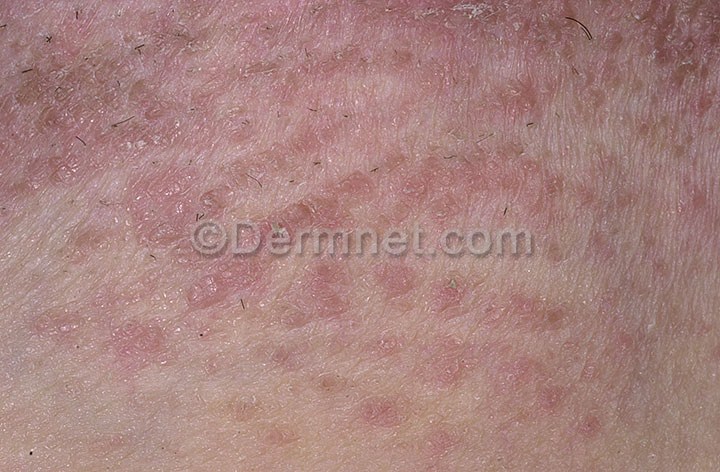
Disease: Psoriasis pictures Lichen Planus and related diseases